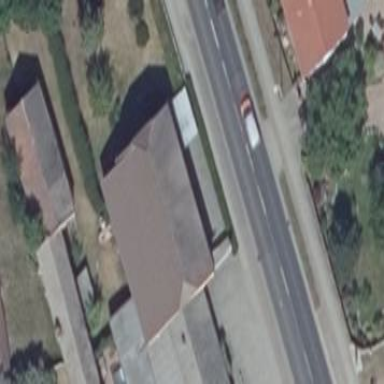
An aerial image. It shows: Part of building.